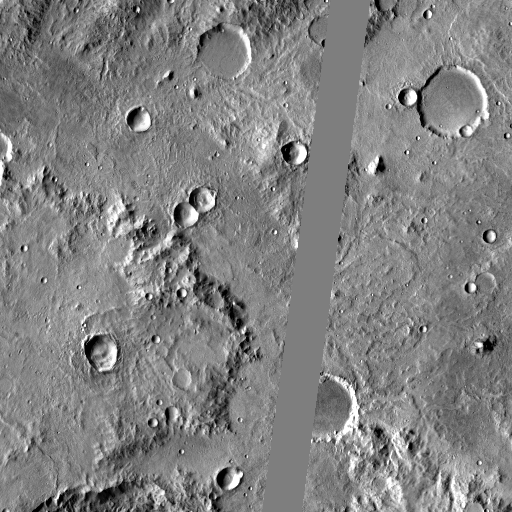
Crater classes present: Background, Other, Buried, Secondary